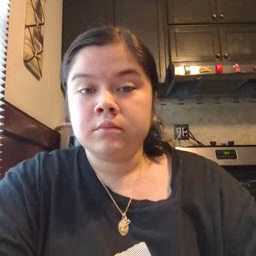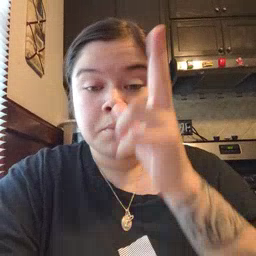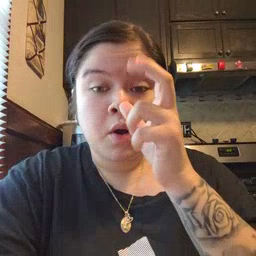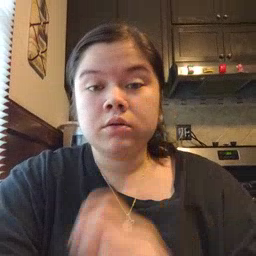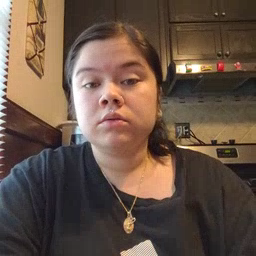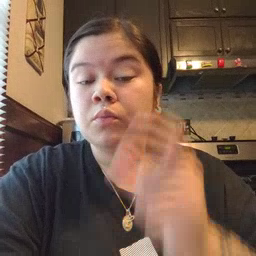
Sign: bug